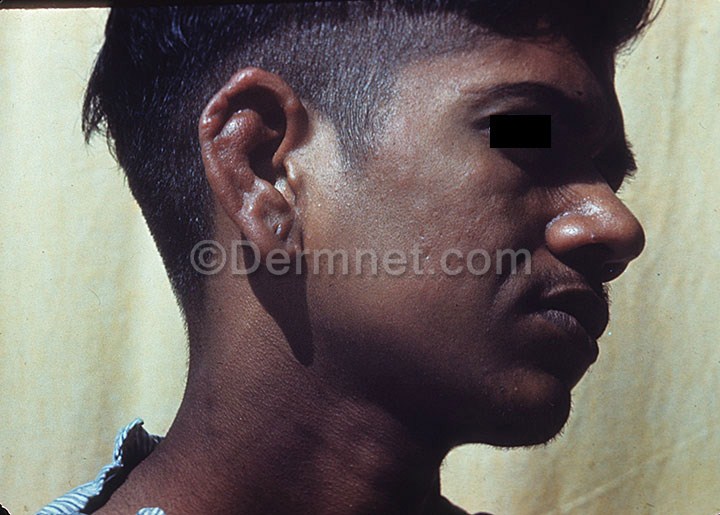
Disease: Scabies Lyme Disease and other Infestations and Bites